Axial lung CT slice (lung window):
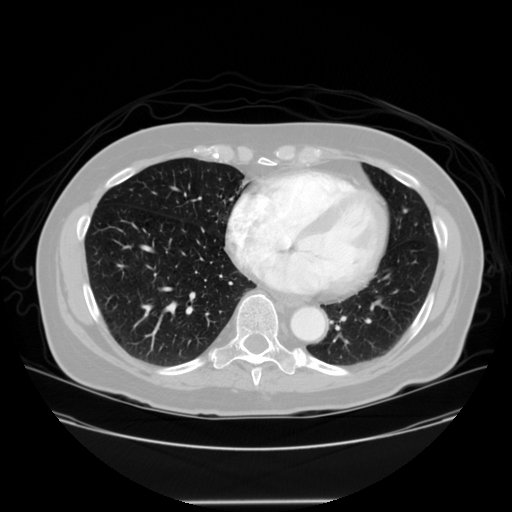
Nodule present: no